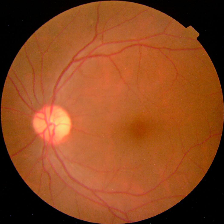
Diabetic retinopathy grade: No DR